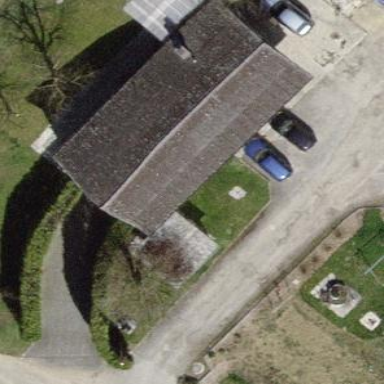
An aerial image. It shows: Farm building.